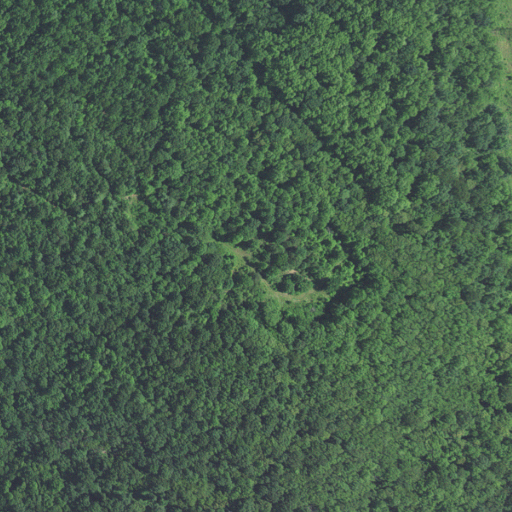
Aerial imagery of mountain in North Carolina named Spring Mountain containing deciduous forest, open development, and pasture